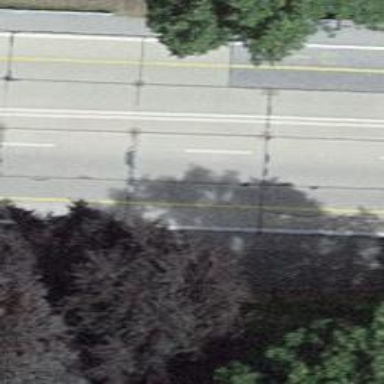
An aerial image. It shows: Primary road with asphalt surface and designated cycle lane.